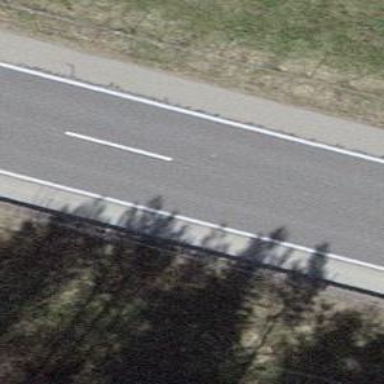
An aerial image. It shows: Asphalt motorway of trunk classification.